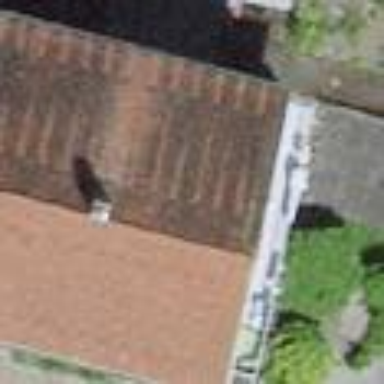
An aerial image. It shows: Building.